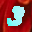
Label: 3